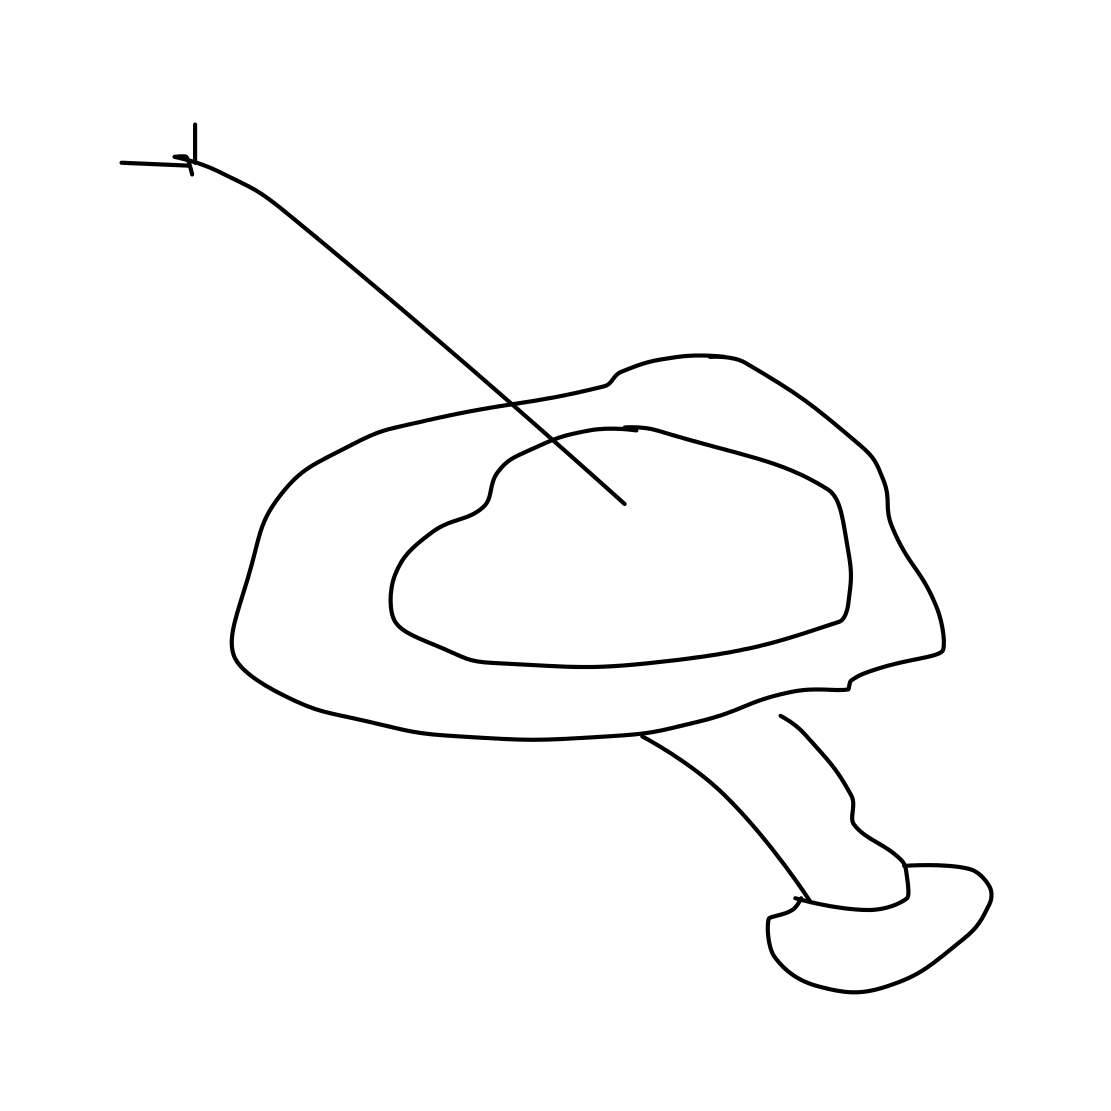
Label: satellite